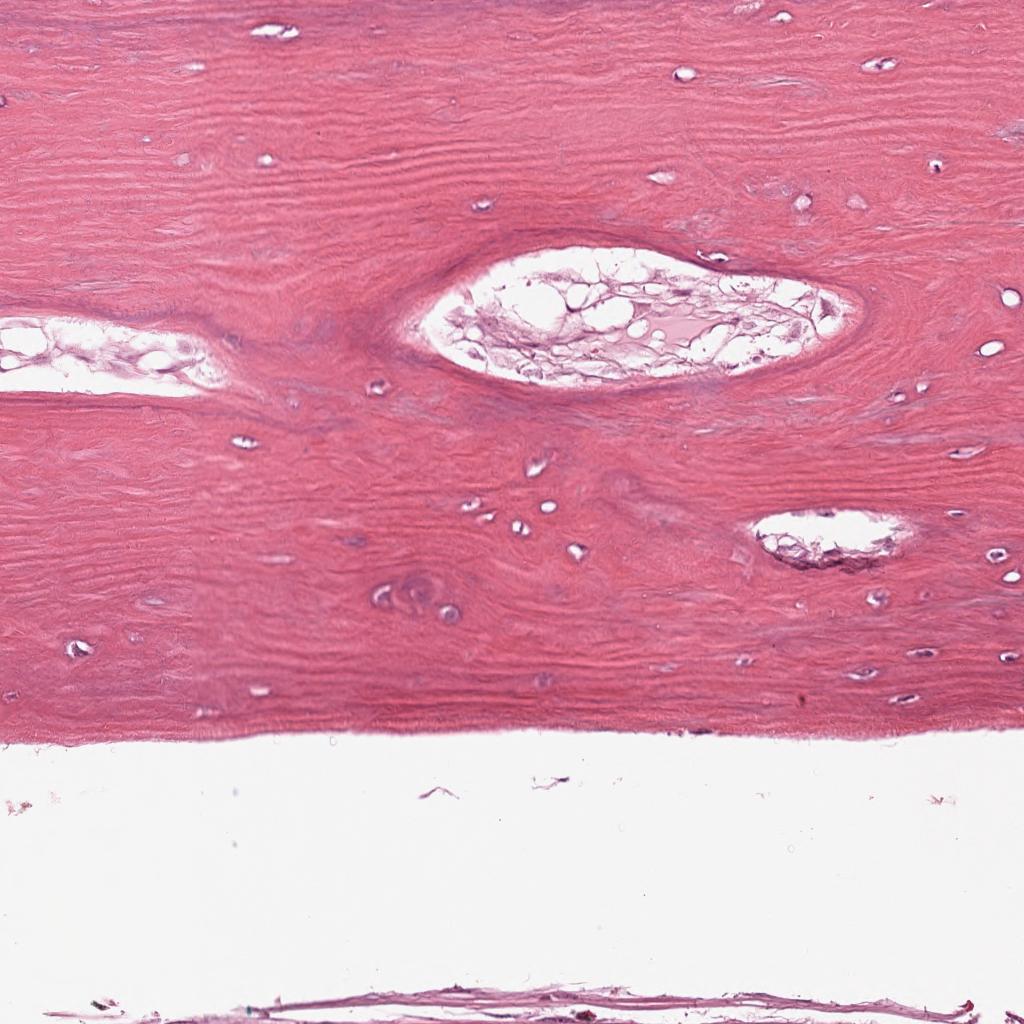
Label: Non-Tumor